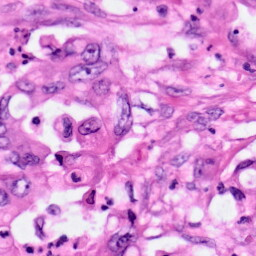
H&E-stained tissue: Pancreatic